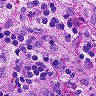
Metastatic tissue present: no